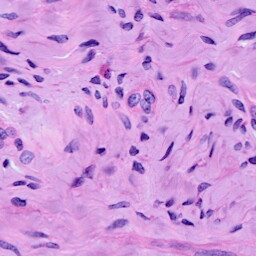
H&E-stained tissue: Cervix